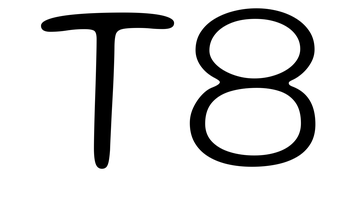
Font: Gluten_ExtraLight